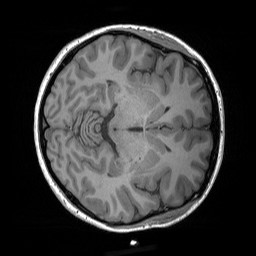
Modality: T1w
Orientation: axial
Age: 22
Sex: female
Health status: healthy
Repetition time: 1.9 s
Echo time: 0.00252 s